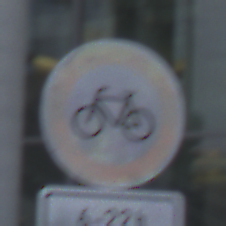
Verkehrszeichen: VerbotRadverkehr
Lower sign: ZeitangabenMitBeschraenkungAufWochentage4
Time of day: SunriseSunset
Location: Outdoor (Urban)
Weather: PartlyCloudy
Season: NotSpecified
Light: Natural